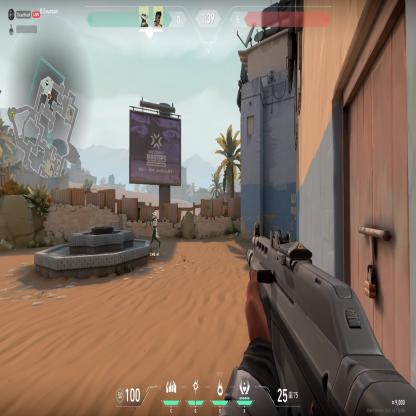
Label: teammate